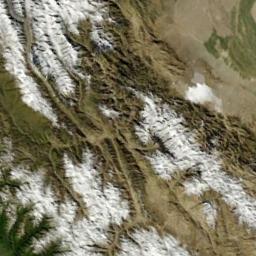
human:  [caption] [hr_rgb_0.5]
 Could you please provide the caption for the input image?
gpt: The snowberg is partly covered with snow and ice and the snowberg consist of lots of ridges and valleys .

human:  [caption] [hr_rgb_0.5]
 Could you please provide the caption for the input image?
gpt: The snow on the snowy mountains is distributed at the junction of brown and green mountains .

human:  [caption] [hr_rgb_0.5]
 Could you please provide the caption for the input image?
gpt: There are many plants on the snowberg .

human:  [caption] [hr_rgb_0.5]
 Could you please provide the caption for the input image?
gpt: The snow berg is consist of bare land and white snow .

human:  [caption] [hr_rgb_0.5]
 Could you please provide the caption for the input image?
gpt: There are some snow and some bare land on the snowberg .